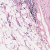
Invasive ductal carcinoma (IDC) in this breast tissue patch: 1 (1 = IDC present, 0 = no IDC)